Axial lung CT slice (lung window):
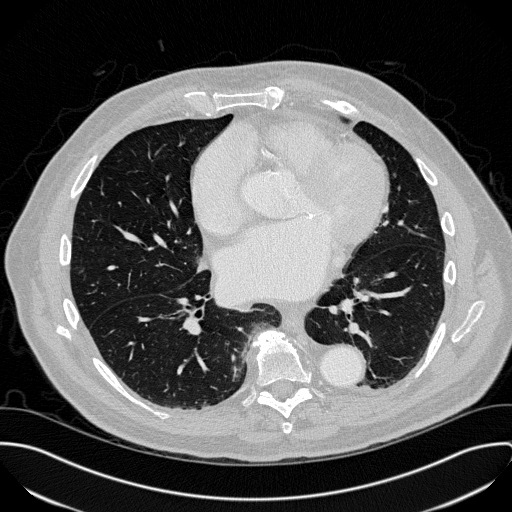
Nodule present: no